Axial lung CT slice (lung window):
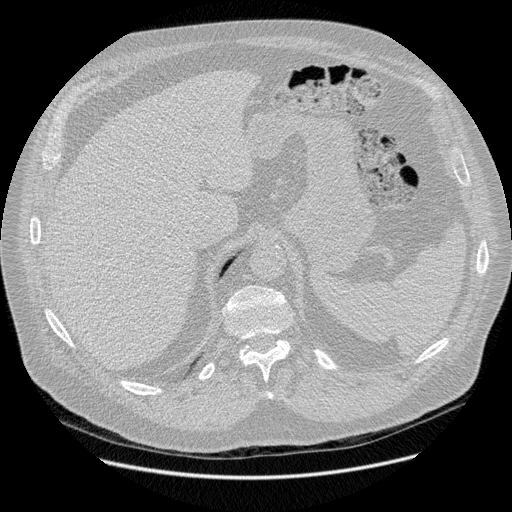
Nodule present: no